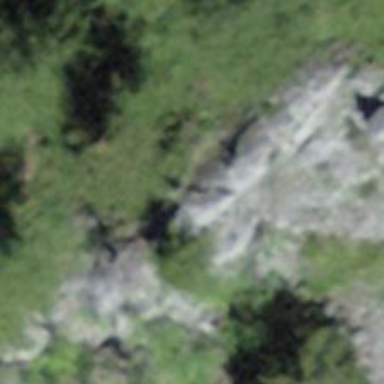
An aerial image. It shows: Natural cliff.